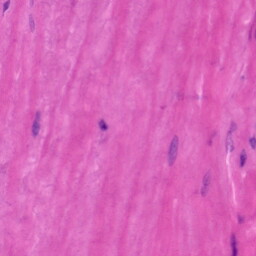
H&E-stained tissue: Tonsil